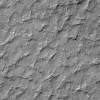
Atmospheric dust classification: not_dusty